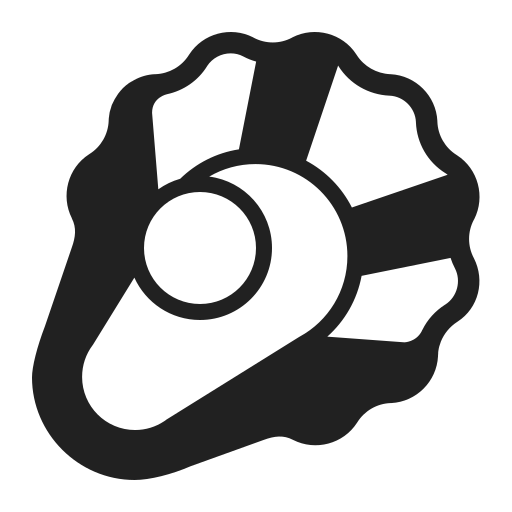
oyster high contrast